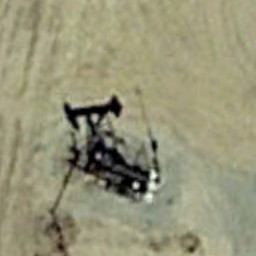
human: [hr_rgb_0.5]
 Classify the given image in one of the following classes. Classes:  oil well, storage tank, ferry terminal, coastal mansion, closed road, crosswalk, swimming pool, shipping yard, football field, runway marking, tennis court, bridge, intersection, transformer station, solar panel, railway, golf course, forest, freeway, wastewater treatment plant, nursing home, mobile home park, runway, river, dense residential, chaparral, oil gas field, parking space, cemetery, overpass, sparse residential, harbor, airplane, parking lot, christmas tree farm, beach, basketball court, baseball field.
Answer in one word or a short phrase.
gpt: oil well